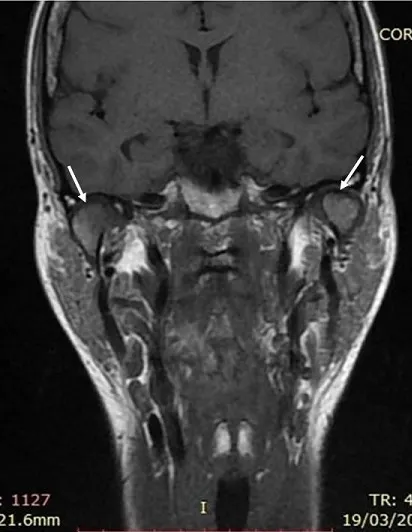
Magnetic resonance imaging (MRI) coronal slices showing bilateral subchondral geodes and thinned cortical of mandibular condylar process.
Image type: radiology (mri)